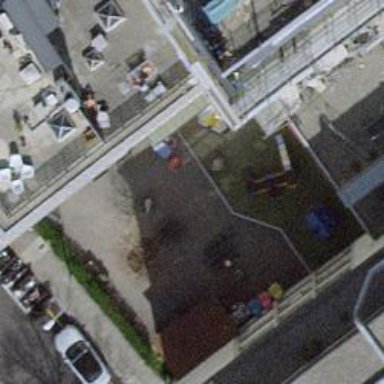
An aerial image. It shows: Kindergarten.